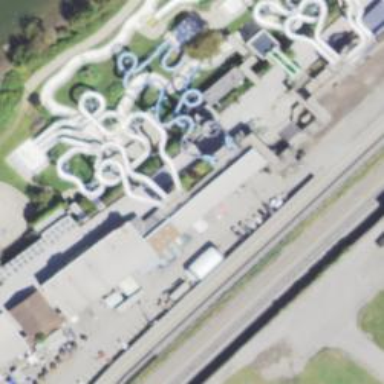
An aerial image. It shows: Canal featuring water slide attraction.